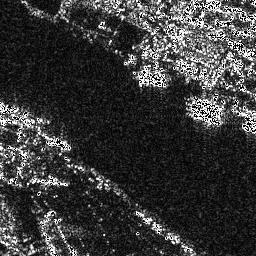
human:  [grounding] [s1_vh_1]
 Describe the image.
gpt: In the satellite image, there is  <ref>1 medium ship </ref> <box>[[50, 26, 65, 33, 0]]</box> located at center,  <ref>1 medium ship </ref> <box>[[72, 41, 86, 49, 0]]</box> located at right.